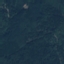
Land use / land cover: Forest